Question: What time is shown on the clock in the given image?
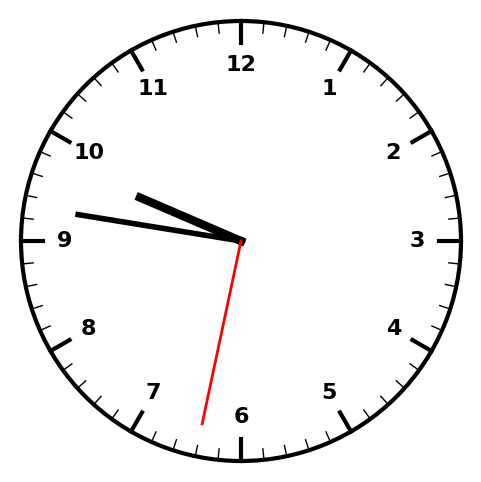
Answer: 09:46:32